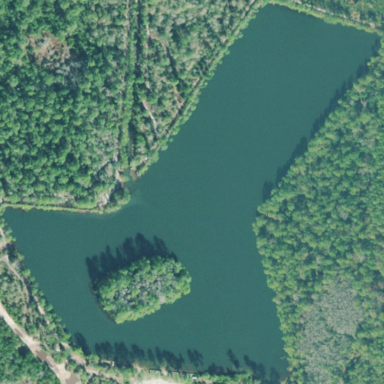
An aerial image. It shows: Beautiful lake surrounded by nature.